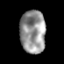
Tissue: prostate
Cell type: T cells
Senescence score: 0.3602
Nuclear area (px): 1078
Mean DAPI intensity: 148.491